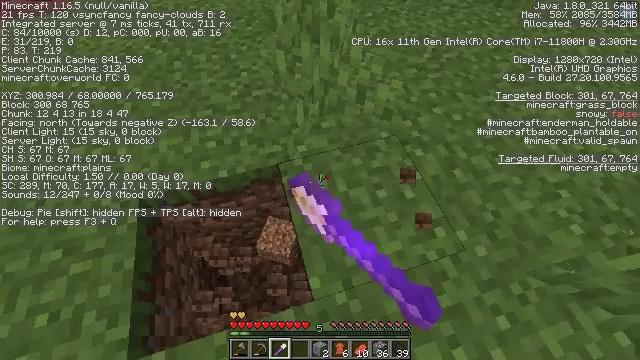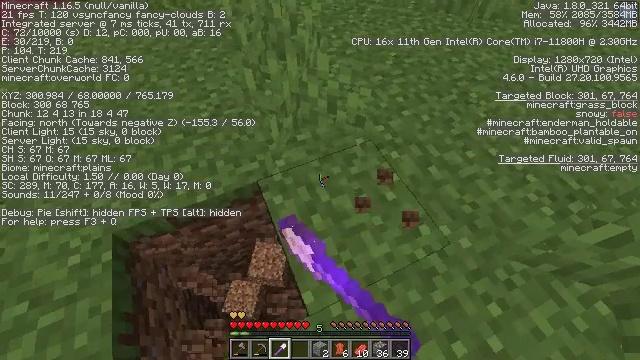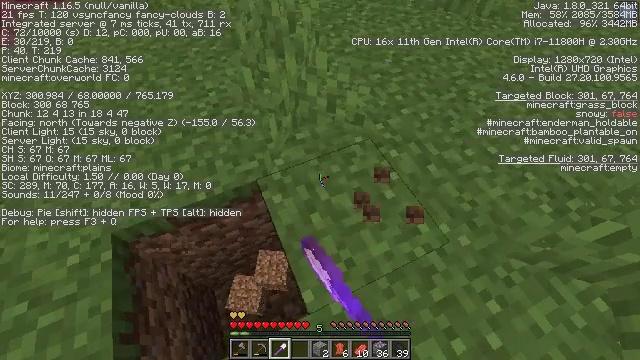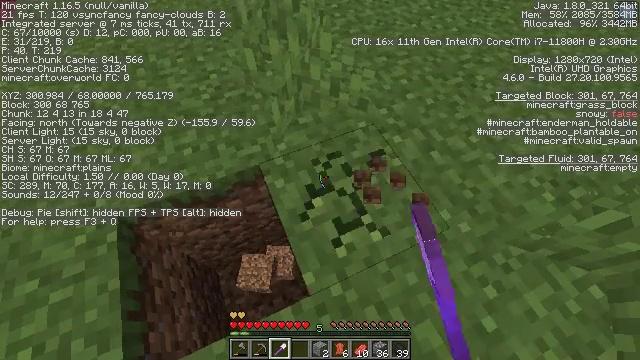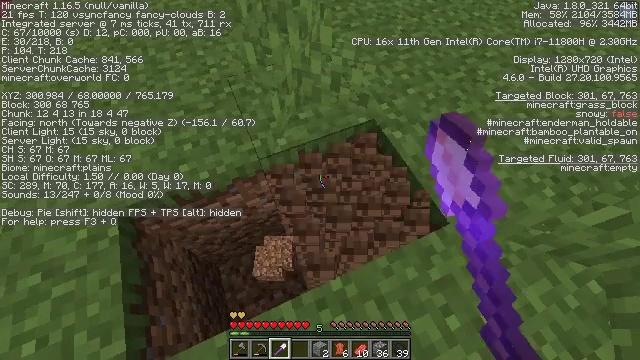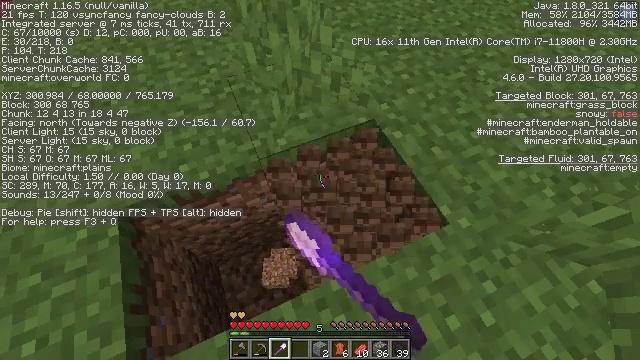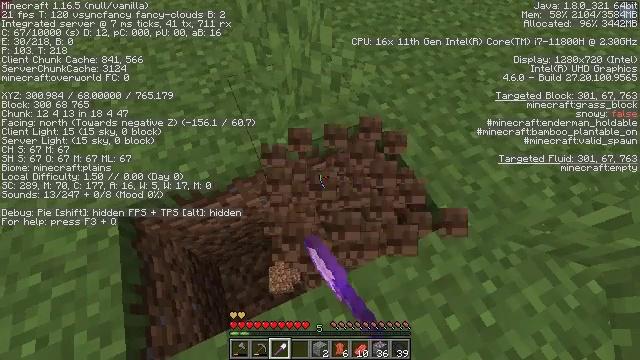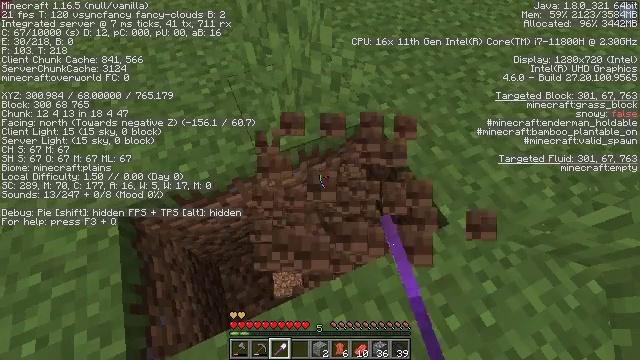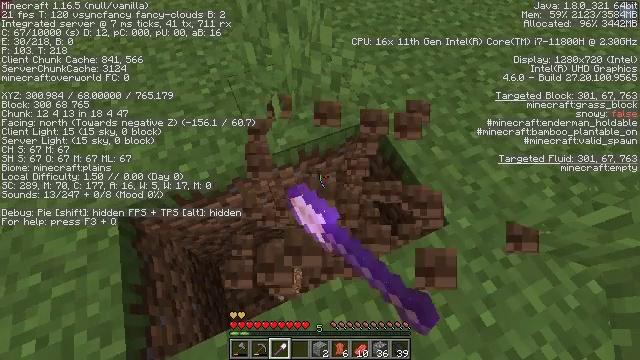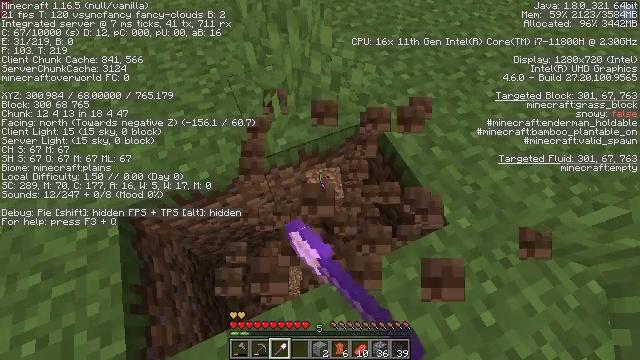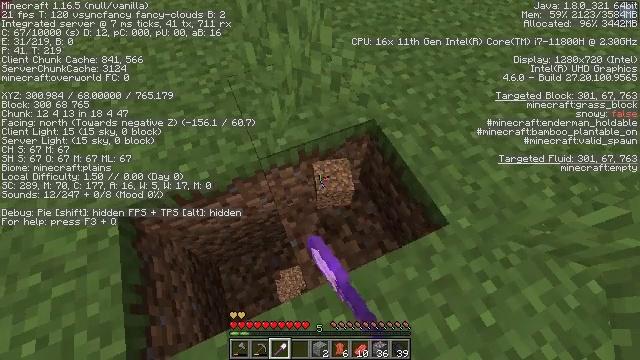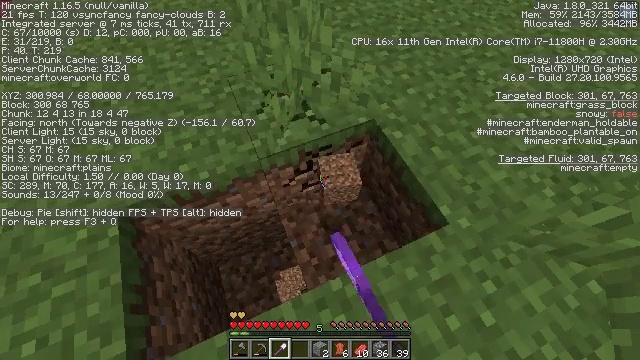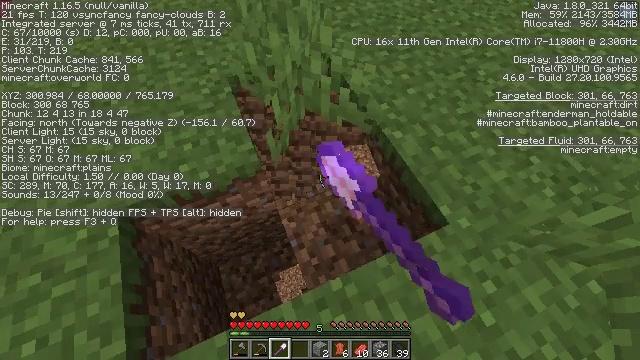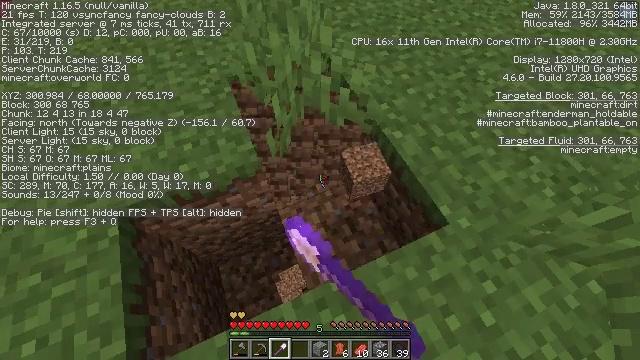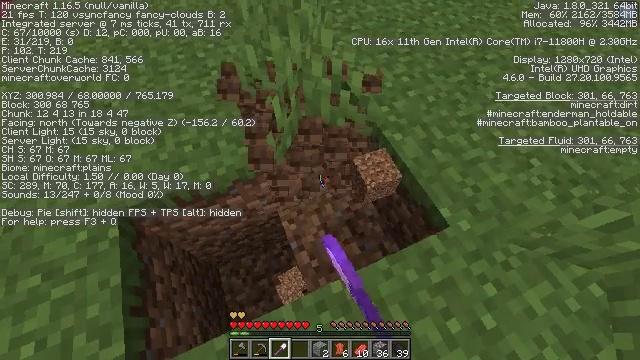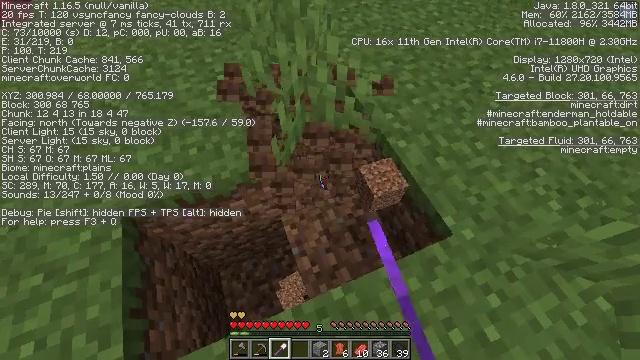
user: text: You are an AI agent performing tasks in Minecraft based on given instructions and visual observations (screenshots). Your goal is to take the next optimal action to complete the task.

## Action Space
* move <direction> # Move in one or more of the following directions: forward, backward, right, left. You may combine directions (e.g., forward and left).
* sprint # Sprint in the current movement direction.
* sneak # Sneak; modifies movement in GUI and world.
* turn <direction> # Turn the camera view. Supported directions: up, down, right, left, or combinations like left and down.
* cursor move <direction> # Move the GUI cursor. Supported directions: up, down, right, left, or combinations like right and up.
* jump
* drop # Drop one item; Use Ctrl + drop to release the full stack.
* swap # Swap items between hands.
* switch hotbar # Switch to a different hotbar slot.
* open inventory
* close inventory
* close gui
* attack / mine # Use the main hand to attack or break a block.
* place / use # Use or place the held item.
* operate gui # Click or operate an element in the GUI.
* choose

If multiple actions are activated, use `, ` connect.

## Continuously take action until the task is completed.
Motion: motion action
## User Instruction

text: Harvest grass block to clear the area.
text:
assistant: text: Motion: turn right and up, attack / mine
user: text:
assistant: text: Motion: attack / mine
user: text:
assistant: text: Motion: turn down, attack / mine
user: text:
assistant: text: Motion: turn down, attack / mine
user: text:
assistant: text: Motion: attack / mine
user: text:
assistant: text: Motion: attack / mine
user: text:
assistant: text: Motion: attack / mine
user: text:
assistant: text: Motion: attack / mine
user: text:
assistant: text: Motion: attack / mine
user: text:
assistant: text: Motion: attack / mine
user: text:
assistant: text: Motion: attack / mine
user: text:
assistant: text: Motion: attack / mine
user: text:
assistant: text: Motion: attack / mine
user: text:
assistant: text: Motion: attack / mine
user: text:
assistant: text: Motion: turn left and up, attack / mine
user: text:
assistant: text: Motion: turn left, attack / mine
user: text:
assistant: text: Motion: turn left and up, attack / mine
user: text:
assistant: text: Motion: attack / mine